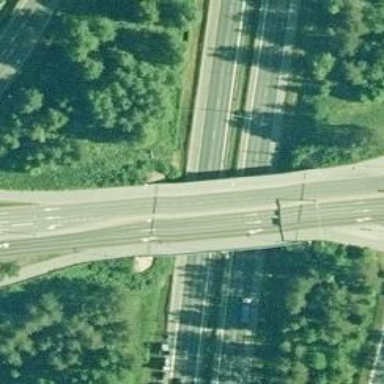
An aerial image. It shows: Motorway.